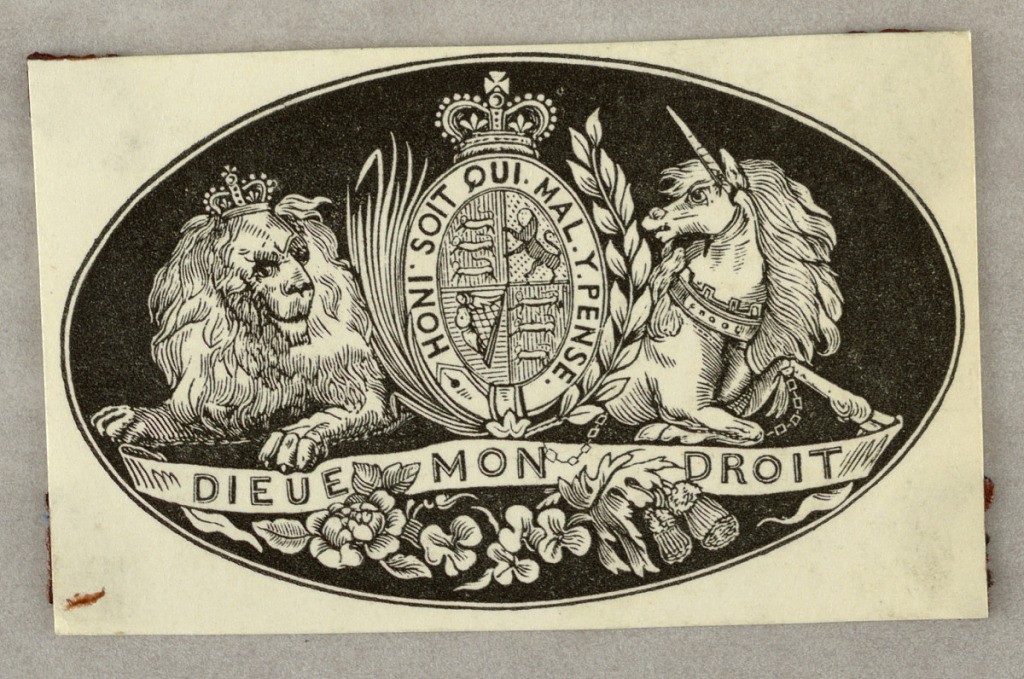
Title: The Royal English Coat of Arms
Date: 1840–1850
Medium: Wood engraving on paper
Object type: Print
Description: Shown against a blank background.